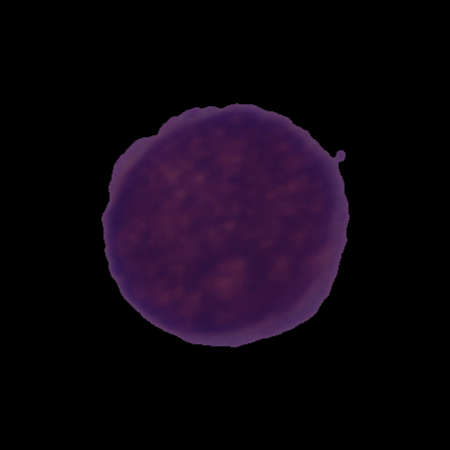
Label: cancer